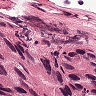
Metastatic tissue present: yes